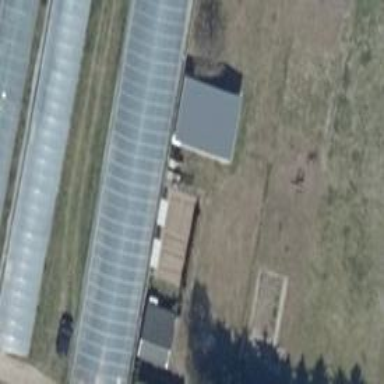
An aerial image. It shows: Greenhouse with round roof oriented along certain direction.